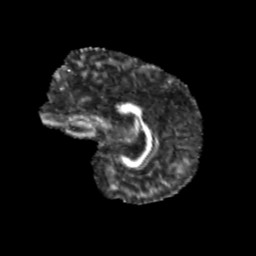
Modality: FA
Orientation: sagittal
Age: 13
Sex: female
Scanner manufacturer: siemens
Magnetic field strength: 3 T
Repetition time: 3.8 s
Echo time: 0.07 s